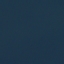
Land use / land cover: SeaLake